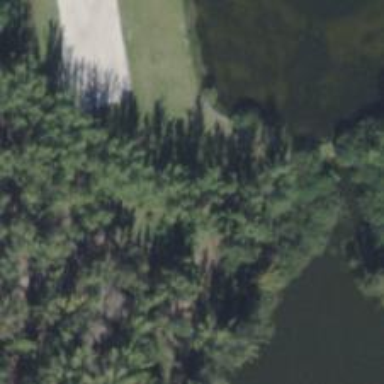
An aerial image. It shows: Disc golf basket.